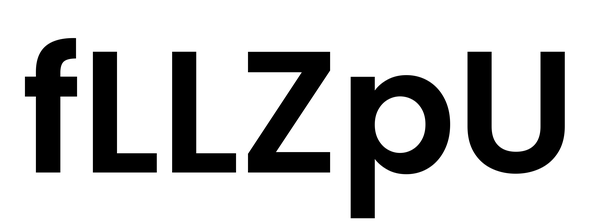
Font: Poppins-SemiBold